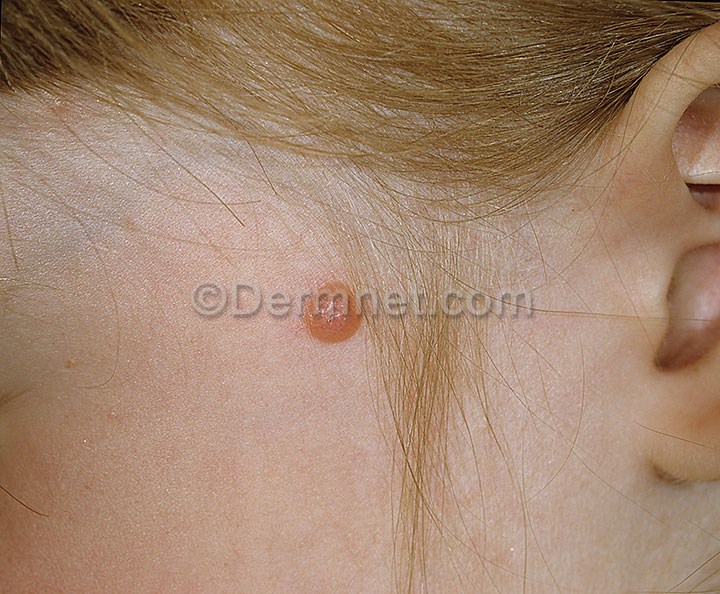
Disease: Melanoma Skin Cancer Nevi and Moles